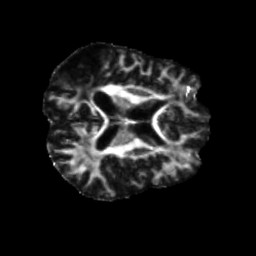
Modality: FA
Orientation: axial
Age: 68
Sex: male
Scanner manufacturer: siemens
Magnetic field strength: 3 T
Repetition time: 5.25 s
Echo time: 0.08 s